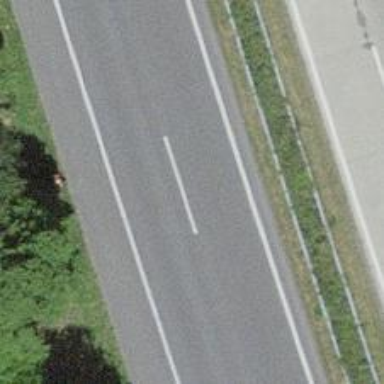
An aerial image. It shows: Asphalt motorway.